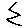
Label: zigzag